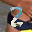
Label: 2